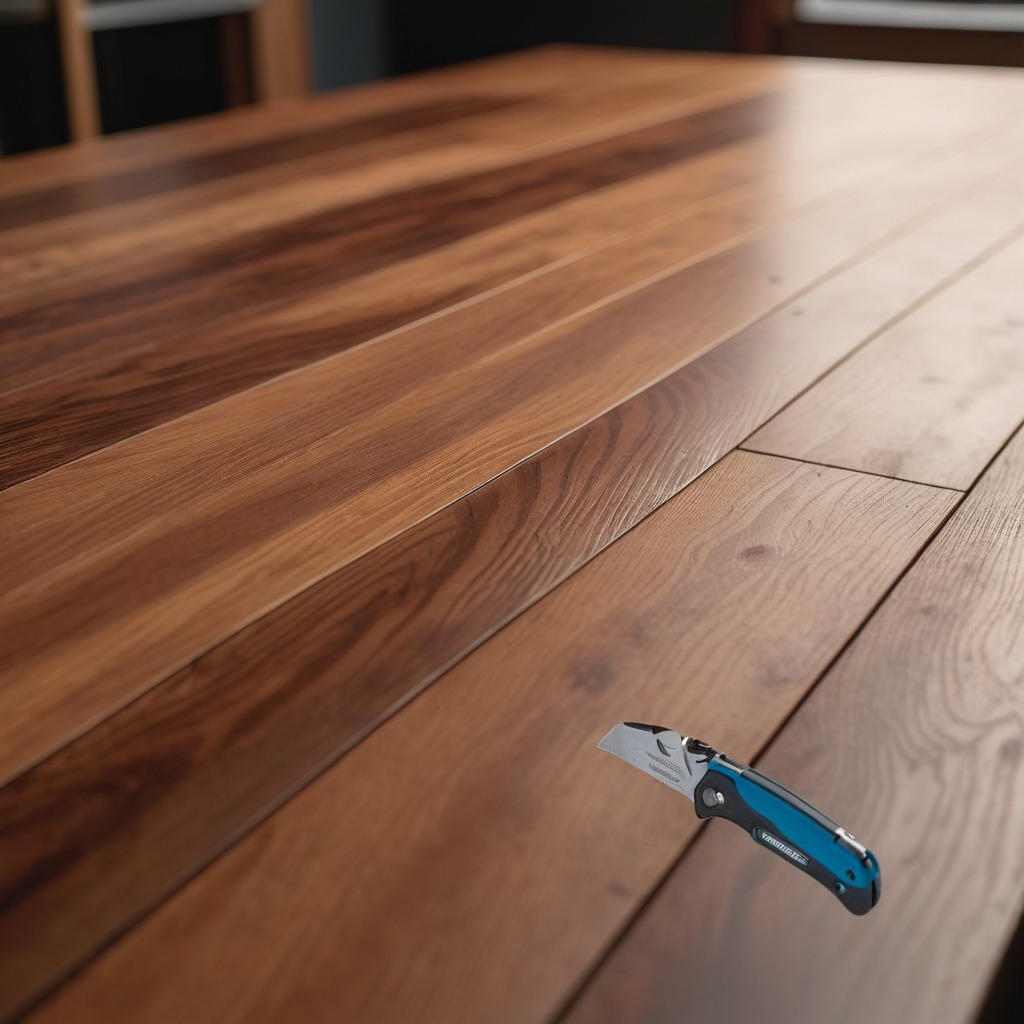
A utility knife lies on the wooden table in a carpentry studio.